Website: macys
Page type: cross-sells
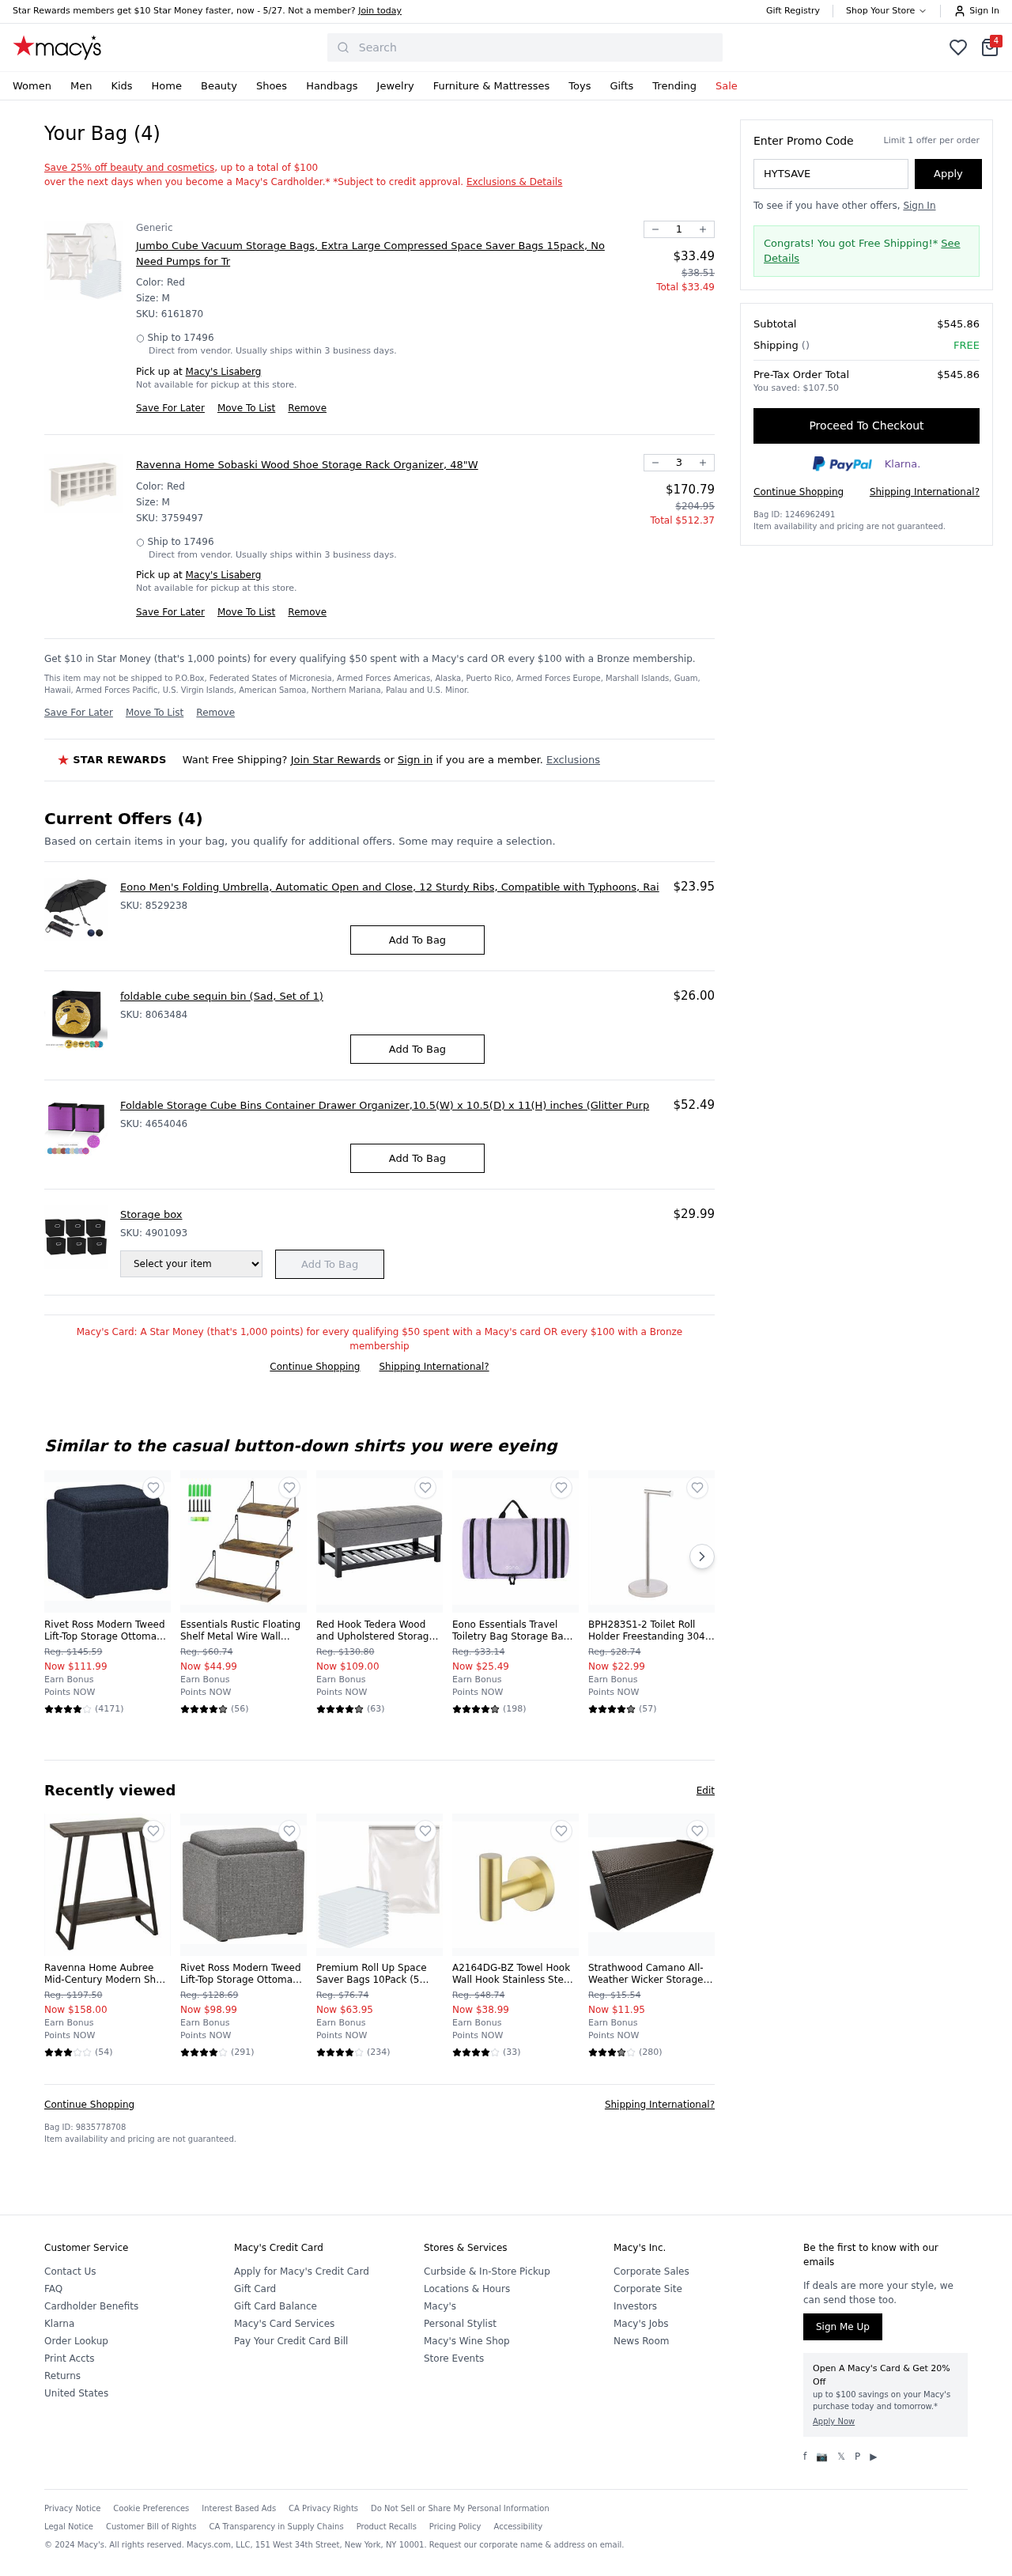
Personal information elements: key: PII_CITY
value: Lisaberg
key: PII_POSTCODE
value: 17496
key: PII_PROMO_CODE
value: HYTSAVE
Product elements: key: PRODUCT10_NAME
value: Ravenna Home Aubree Mid-Century Modern Shelf Storage Side Table, 23.6"W
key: PRODUCT10_NUM_RATINGS
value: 54
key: PRODUCT10_PRICE
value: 158
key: PRODUCT10_RATING
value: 3.3
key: PRODUCT11_NAME
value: Rivet Ross Modern Tweed Lift-Top Storage Ottoman Pouf, 17.7"W, Grey Storm (Renewed)
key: PRODUCT11_NUM_RATINGS
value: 291
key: PRODUCT11_PRICE
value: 98.99
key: PRODUCT11_RATING
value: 4.2
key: PRODUCT12_NAME
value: Premium Roll Up Space Saver Bags 10Pack (5 Medium,30X40cm + 5Large, 40x60cm) Compression Bags for Tr
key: PRODUCT12_NUM_RATINGS
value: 234
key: PRODUCT12_PRICE
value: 63.95
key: PRODUCT12_RATING
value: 4.4
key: PRODUCT13_NAME
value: A2164DG-BZ Towel Hook Wall Hook Stainless Steel SUS304 Stainless Steel Towel Rail Bathroom Hook Ward
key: PRODUCT13_NUM_RATINGS
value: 33
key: PRODUCT13_PRICE
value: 38.99
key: PRODUCT13_RATING
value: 4.4
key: PRODUCT14_NAME
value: Strathwood Camano All-Weather Wicker Storage Box
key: PRODUCT14_NUM_RATINGS
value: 280
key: PRODUCT14_PRICE
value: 11.95
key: PRODUCT14_RATING
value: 3.9
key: PRODUCT15_NAME
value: Eono Men's Folding Umbrella, Automatic Open and Close, 12 Sturdy Ribs, Compatible with Typhoons, Rai
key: PRODUCT15_PRICE
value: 23.95
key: PRODUCT16_NAME
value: Foldable Storage Cube Bins Container Drawer Organizer,10.5(W) x 10.5(D) x 11(H) inches (Glitter Purp
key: PRODUCT16_PRICE
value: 52.49
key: PRODUCT1_BRAND
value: Generic
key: PRODUCT1_NAME
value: Jumbo Cube Vacuum Storage Bags, Extra Large Compressed Space Saver Bags 15pack, No Need Pumps for Tr
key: PRODUCT1_PRICE
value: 33.49
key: PRODUCT1_QUANTITY
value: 1
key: PRODUCT2_NAME
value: Ravenna Home Sobaski Wood Shoe Storage Rack Organizer, 48"W
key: PRODUCT2_PRICE
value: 170.79
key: PRODUCT2_QUANTITY
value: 3
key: PRODUCT3_NAME
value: foldable cube sequin bin (Sad, Set of 1)
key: PRODUCT3_PRICE
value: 26
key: PRODUCT4_NAME
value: Storage box
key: PRODUCT4_PRICE
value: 29.99
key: PRODUCT5_NAME
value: Rivet Ross Modern Tweed Lift-Top Storage Ottoman Pouf, 17.7"W, Denim (Renewed)
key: PRODUCT5_NUM_RATINGS
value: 4171
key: PRODUCT5_PRICE
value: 111.99
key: PRODUCT5_RATING
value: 4.1
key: PRODUCT6_NAME
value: Essentials Rustic Floating Shelf Metal Wire Wall Mounted Storage Shelves for Living Room Kitchen Off
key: PRODUCT6_NUM_RATINGS
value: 56
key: PRODUCT6_PRICE
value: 44.99
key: PRODUCT6_RATING
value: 4.5
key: PRODUCT7_NAME
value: Red Hook Tedera Wood and Upholstered Storage Ottoman Bench - Graphite Grey
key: PRODUCT7_NUM_RATINGS
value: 63
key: PRODUCT7_PRICE
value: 109
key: PRODUCT7_RATING
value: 4.6
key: PRODUCT8_NAME
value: Eono Essentials Travel Toiletry Bag Storage Bag to Save Space, Waterproof Hanging Kit for Men and Wo
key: PRODUCT8_NUM_RATINGS
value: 198
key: PRODUCT8_PRICE
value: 25.49
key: PRODUCT8_RATING
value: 4.9
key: PRODUCT9_NAME
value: BPH283S1-2 Toilet Roll Holder Freestanding 304 Stainless Steel Rustproof Pedestal Toilet Roll Holder
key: PRODUCT9_NUM_RATINGS
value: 57
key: PRODUCT9_PRICE
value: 22.99
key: PRODUCT9_RATING
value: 4.9
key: PRODUCT1_SKU
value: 6161870
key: PRODUCT1_ORIGINAL_PRICE
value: $38.51
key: PRODUCT1_TOTAL
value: $33.49
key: PRODUCT2_SKU
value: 3759497
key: PRODUCT2_ORIGINAL_PRICE
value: $204.95
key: PRODUCT2_TOTAL
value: $512.37
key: PRODUCT15_SKU
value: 8529238
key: PRODUCT3_SKU
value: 8063484
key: PRODUCT16_SKU
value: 4654046
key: PRODUCT4_SKU
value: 4901093
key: PRODUCT5_ORIGINAL_PRICE
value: Reg. $145.59
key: PRODUCT6_ORIGINAL_PRICE
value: Reg. $60.74
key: PRODUCT7_ORIGINAL_PRICE
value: Reg. $130.80
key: PRODUCT8_ORIGINAL_PRICE
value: Reg. $33.14
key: PRODUCT9_ORIGINAL_PRICE
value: Reg. $28.74
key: PRODUCT10_ORIGINAL_PRICE
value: Reg. $197.50
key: PRODUCT11_ORIGINAL_PRICE
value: Reg. $128.69
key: PRODUCT12_ORIGINAL_PRICE
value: Reg. $76.74
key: PRODUCT13_ORIGINAL_PRICE
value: Reg. $48.74
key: PRODUCT14_ORIGINAL_PRICE
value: Reg. $15.54
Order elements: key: ORDER_NUM_ITEMS
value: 4
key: ORDER_SUBTOTAL
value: $545.86
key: ORDER_TOTAL
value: $545.86
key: ORDER_SAVINGS
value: $107.50
Search elements: key: HEADER_SEARCH
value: Search